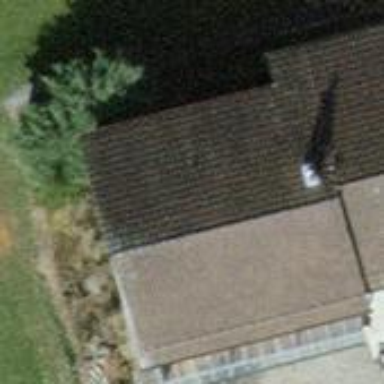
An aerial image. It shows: Semi-detached house with gabled roof.